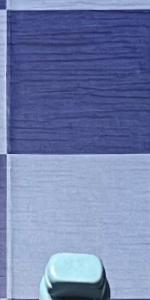
Label: Empty